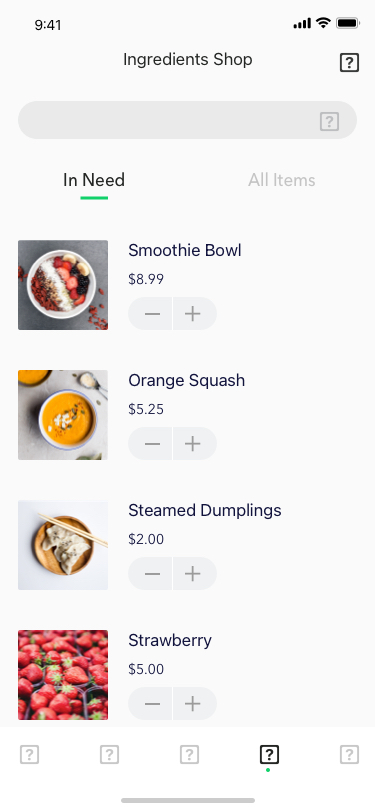
Text in this UI design:
Smoothie Bowl
$8.99
Orange Squash
$5.25
Steamed Dumplings
$2.00
Strawberry
$5.00
In Need
All Items


Ingredients Shop




